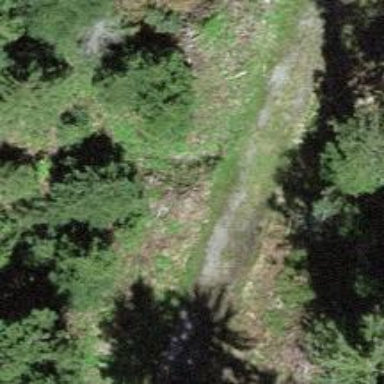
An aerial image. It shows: Culvert tunnel.